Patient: sex F, age 65
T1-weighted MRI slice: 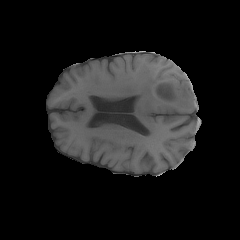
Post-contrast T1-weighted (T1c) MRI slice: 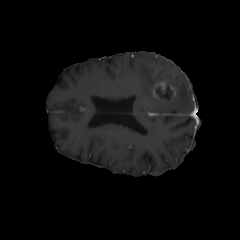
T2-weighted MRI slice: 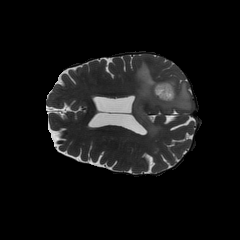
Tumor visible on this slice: yes
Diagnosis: Glioblastoma, IDH-wildtype
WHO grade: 4